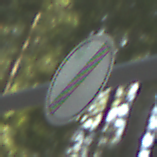
Verkehrszeichen: EndeSaemtlicherBegrenzungen
Umgebung: Outdoor, Nature
Tageszeit: MorningAfternoon
Wetter: Clear
Licht: Natural
Jahreszeit: NotSpecified
Kontrast: LowContrast